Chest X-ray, AP view. Patient: 32 years old, sex F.
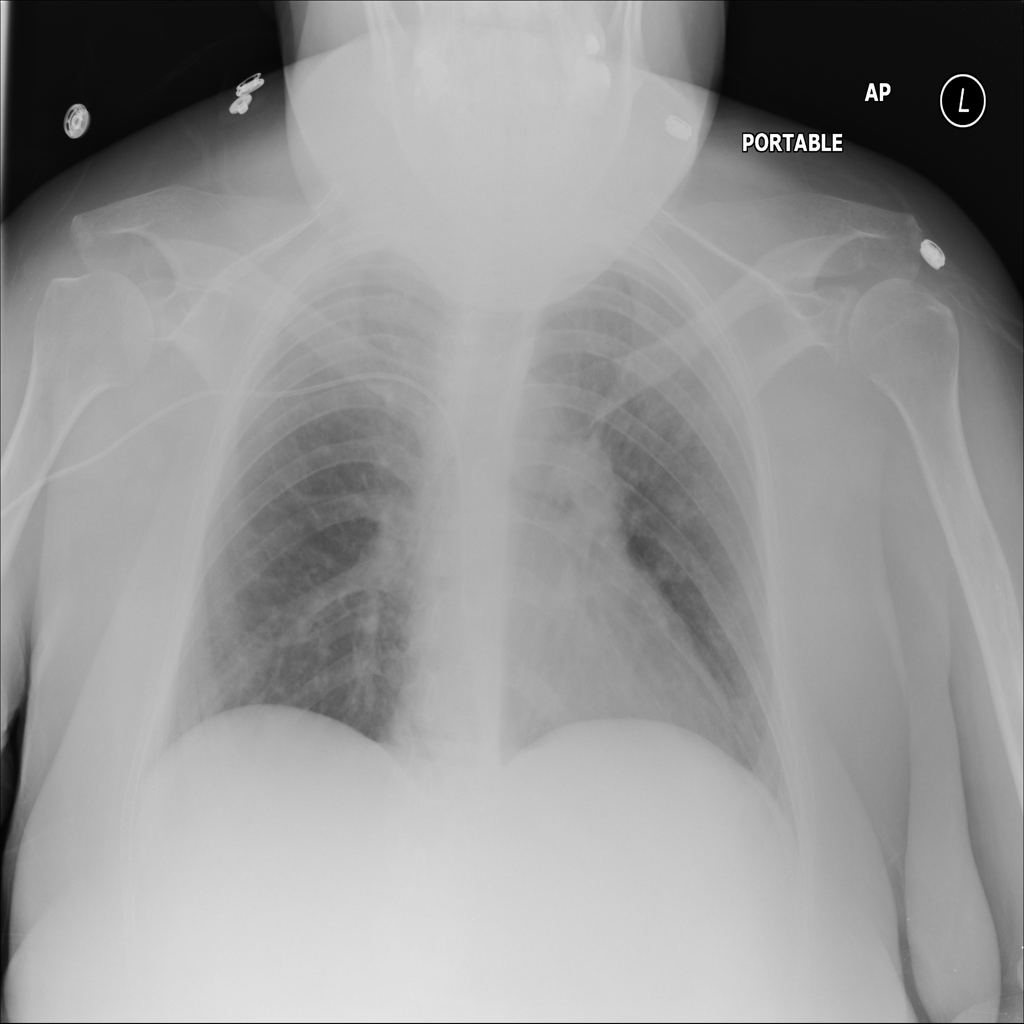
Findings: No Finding